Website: home-depot
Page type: account-selection
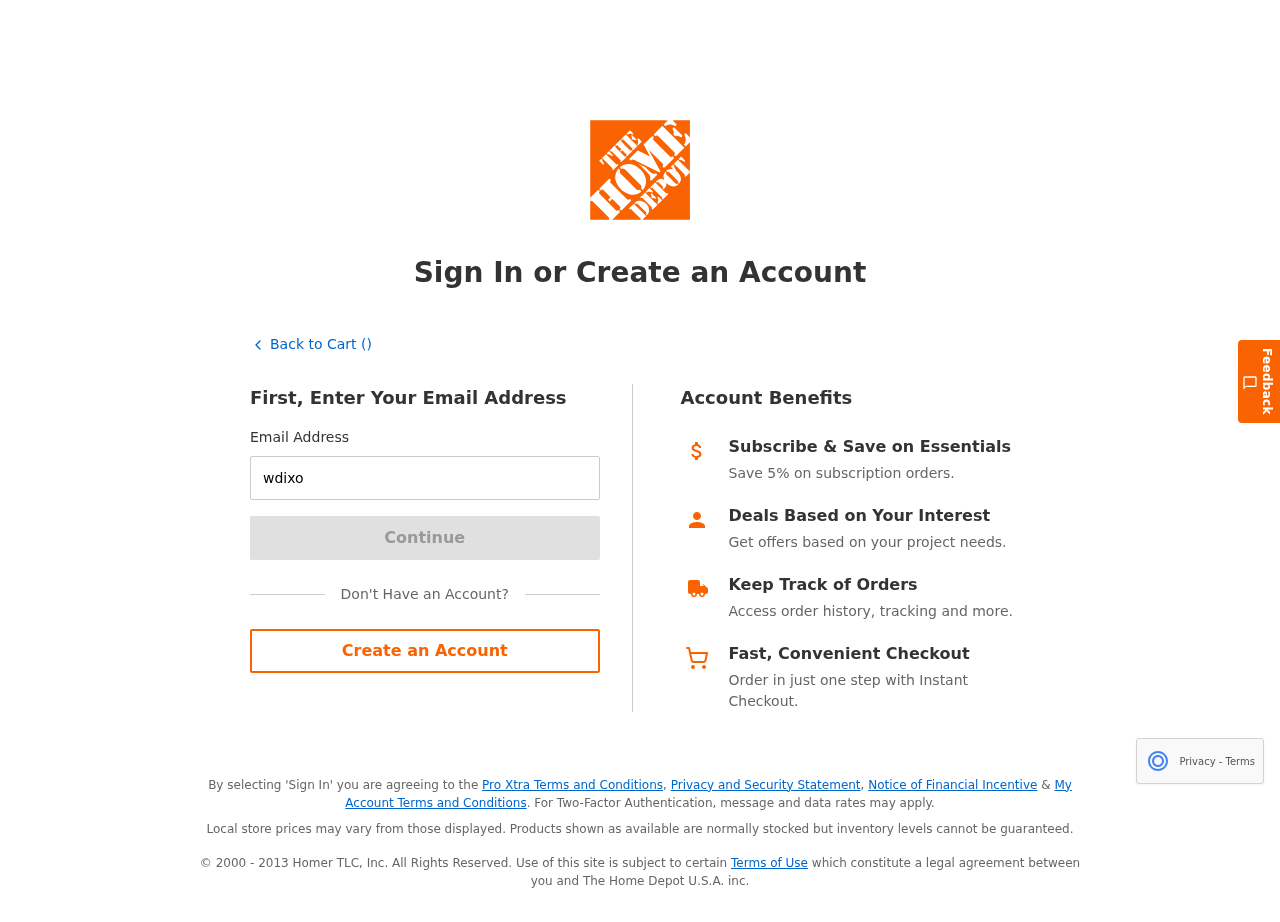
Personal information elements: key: PII_EMAIL
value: wdixon@hotmail.com